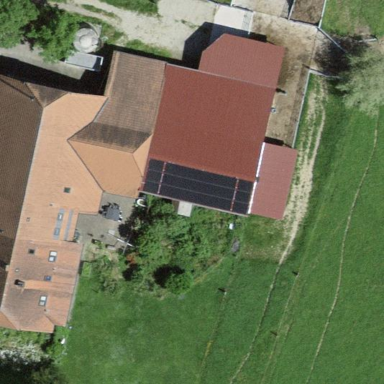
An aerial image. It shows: Farm building.